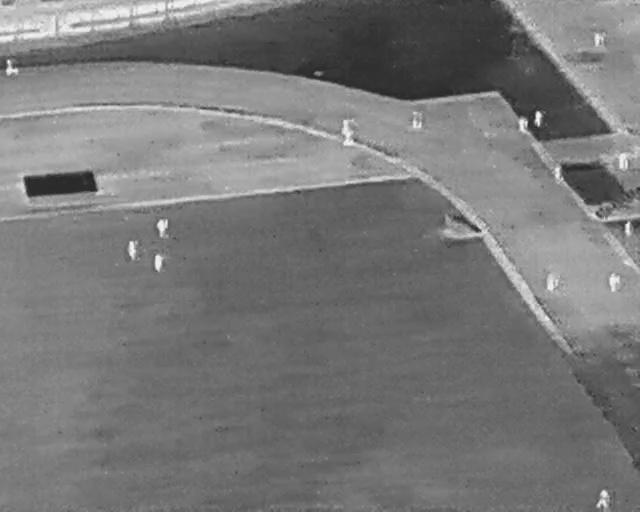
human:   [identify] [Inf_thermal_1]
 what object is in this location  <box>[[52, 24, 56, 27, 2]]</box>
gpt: <ref>1 large person at the top</ref>

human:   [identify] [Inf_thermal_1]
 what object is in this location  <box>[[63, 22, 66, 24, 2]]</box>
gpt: <ref>1 medium person at the top</ref>

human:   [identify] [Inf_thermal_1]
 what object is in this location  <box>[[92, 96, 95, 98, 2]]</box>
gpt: <ref>1 medium person at the bottom right</ref>